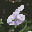
Label: 6